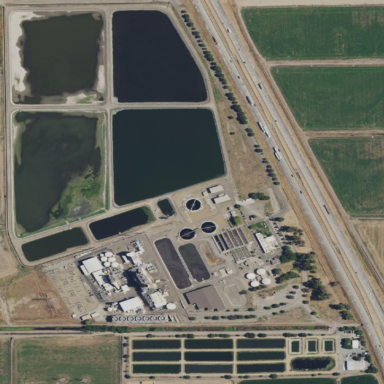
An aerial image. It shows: View of wastewater plant.